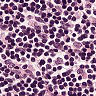
Metastatic tissue present: no